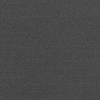
Atmospheric dust classification: dusty